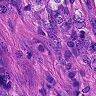
Metastatic tissue present: yes